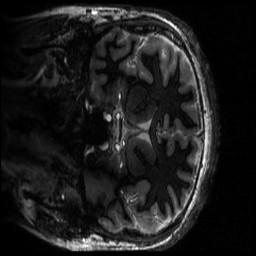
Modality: MP2RAGE
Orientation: coronal
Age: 20
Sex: male
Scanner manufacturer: siemens
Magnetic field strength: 6.98 T
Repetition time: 6 s
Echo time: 0.00283 s